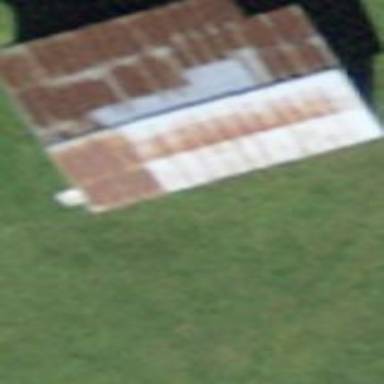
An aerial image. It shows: Barn.